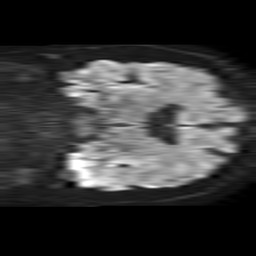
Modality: TRACE
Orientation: coronal
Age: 42
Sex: male
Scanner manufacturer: philips
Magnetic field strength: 1.5 T
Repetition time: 4.6 s
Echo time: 0.08528 s